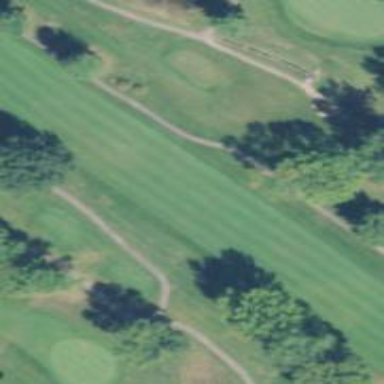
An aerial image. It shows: Golf fairway surrounded by grass.